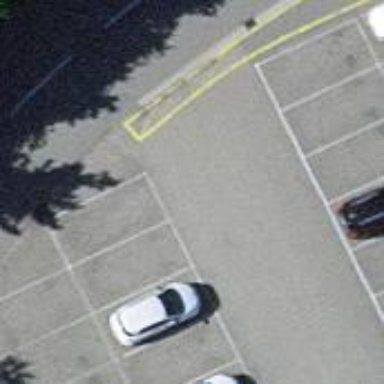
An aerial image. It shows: Parking aisle designated as service road.